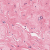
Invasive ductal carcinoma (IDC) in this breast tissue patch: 0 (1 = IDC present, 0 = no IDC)